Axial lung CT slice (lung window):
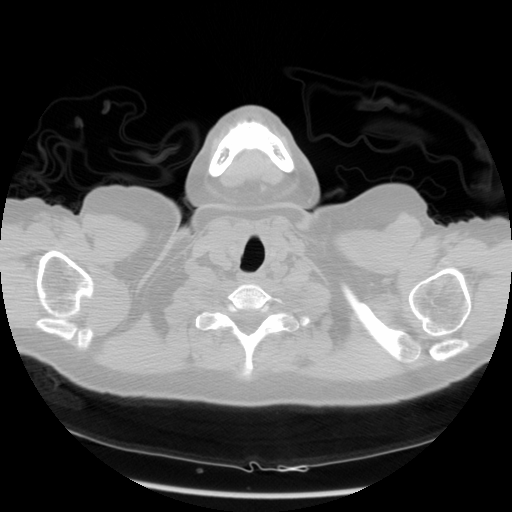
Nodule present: no